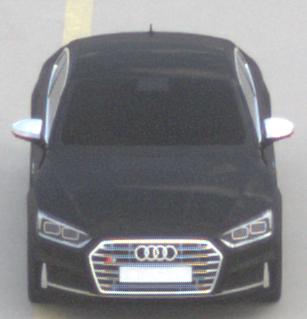
Make: Audi
Model: S5 Sportback
Detailed model: 8T Facelift
Model produced from: 2011
Model produced until: 2016
Doors: 5
Color: black
Road condition: dry road
Daytime: midday
Contrast: low contrast